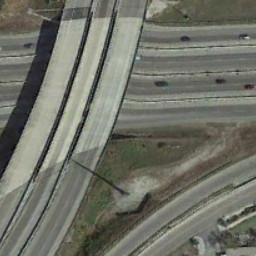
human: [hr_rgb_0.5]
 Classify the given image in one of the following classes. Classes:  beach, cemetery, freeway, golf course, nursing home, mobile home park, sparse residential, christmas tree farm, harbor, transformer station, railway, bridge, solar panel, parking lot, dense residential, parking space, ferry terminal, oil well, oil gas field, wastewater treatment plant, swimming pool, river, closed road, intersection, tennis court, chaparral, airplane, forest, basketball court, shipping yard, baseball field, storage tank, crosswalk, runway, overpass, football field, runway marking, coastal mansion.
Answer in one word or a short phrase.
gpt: overpass